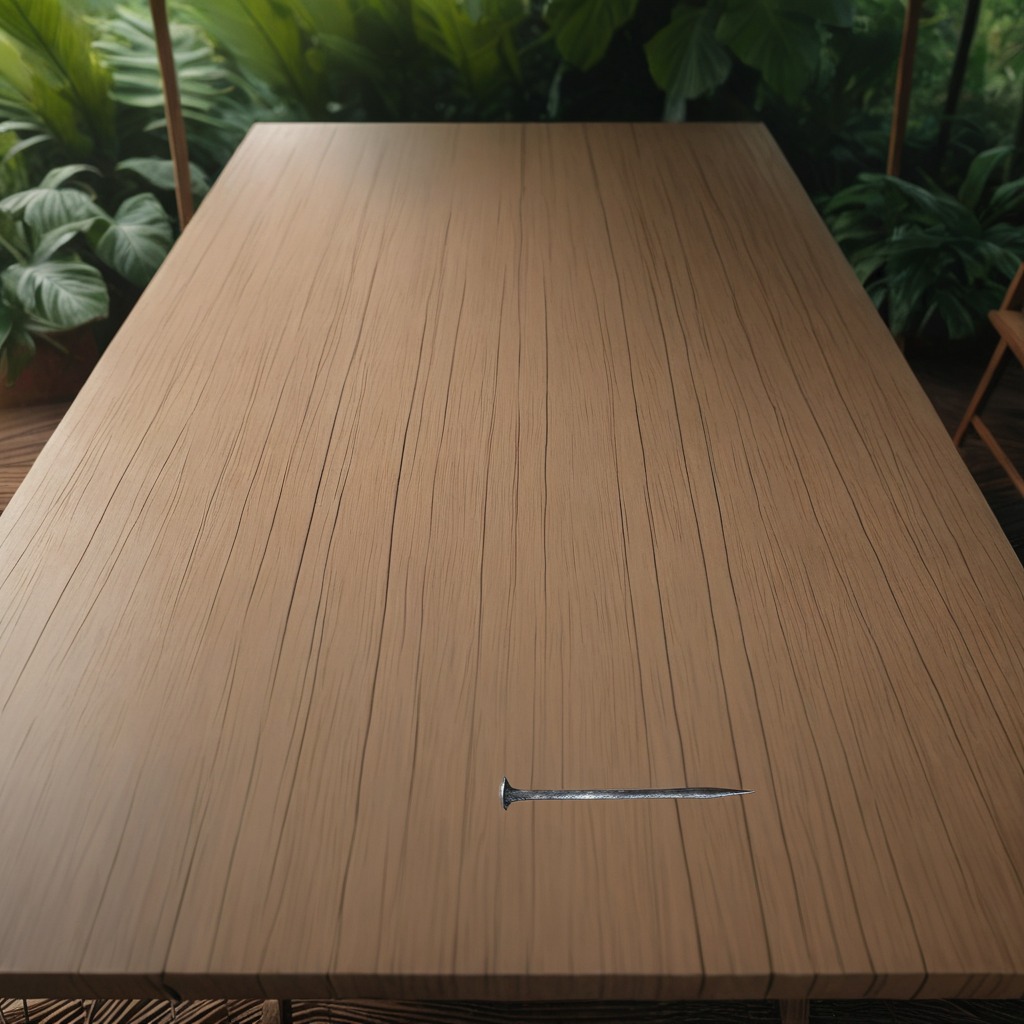
A nail is lying on a wooden table inside a jungle field workshop tent.